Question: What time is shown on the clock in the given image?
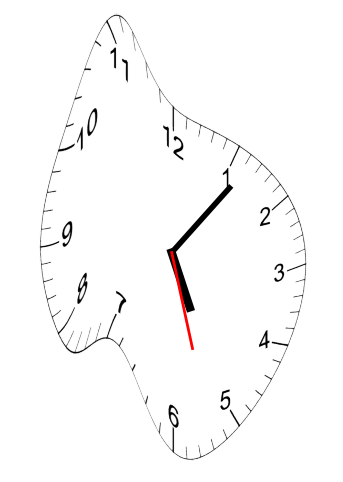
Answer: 05:06:27